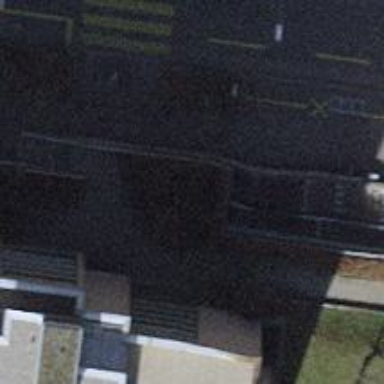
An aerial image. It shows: Concrete steps with ramp available for accessibility.